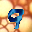
Label: 9